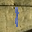
Label: 1